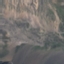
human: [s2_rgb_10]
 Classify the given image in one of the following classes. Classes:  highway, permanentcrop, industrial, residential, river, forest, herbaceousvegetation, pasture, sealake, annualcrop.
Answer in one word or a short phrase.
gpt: HerbaceousVegetation